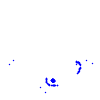
Particle: kaon